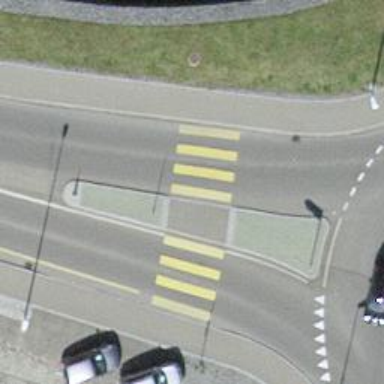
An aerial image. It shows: Uncontrolled zebra crossing on the road.